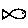
Label: fish